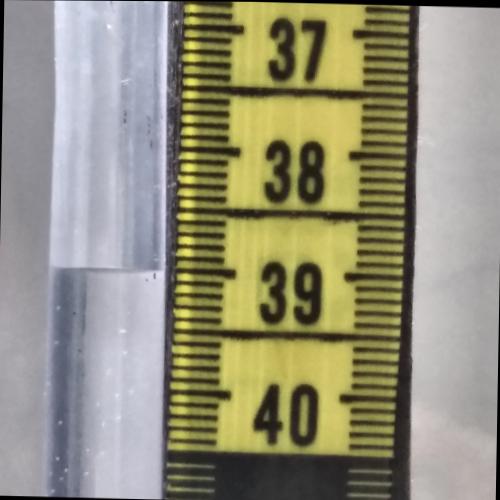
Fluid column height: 39.0 cm